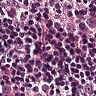
Metastatic tissue present: yes